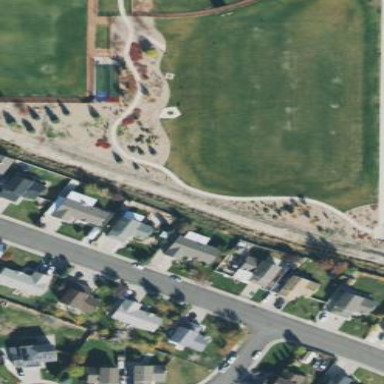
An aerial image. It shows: Soccer pitch for leisure land activities.